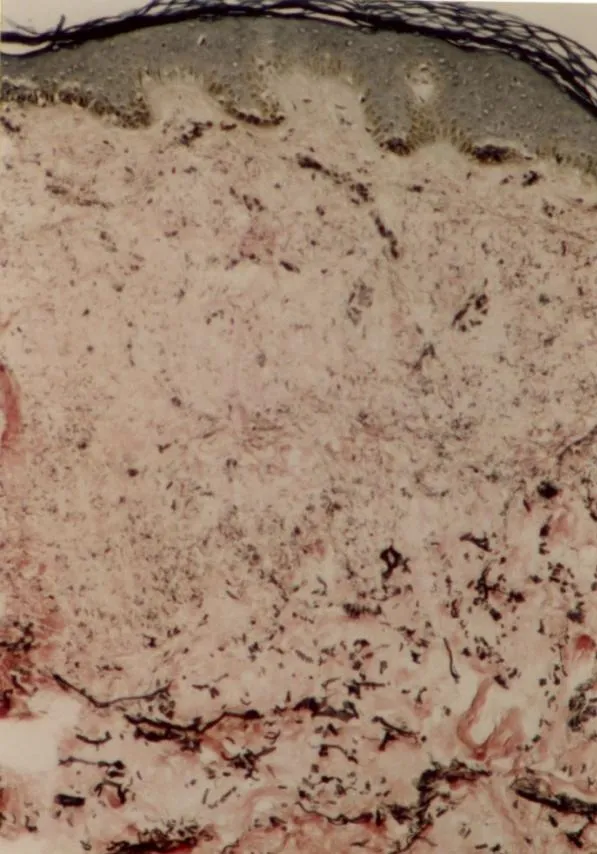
Severely decreased elastic fibres in superficial and mid dermis (Verhoeff-van Gieson stain x250).
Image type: pathology (van_gieson)